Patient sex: F
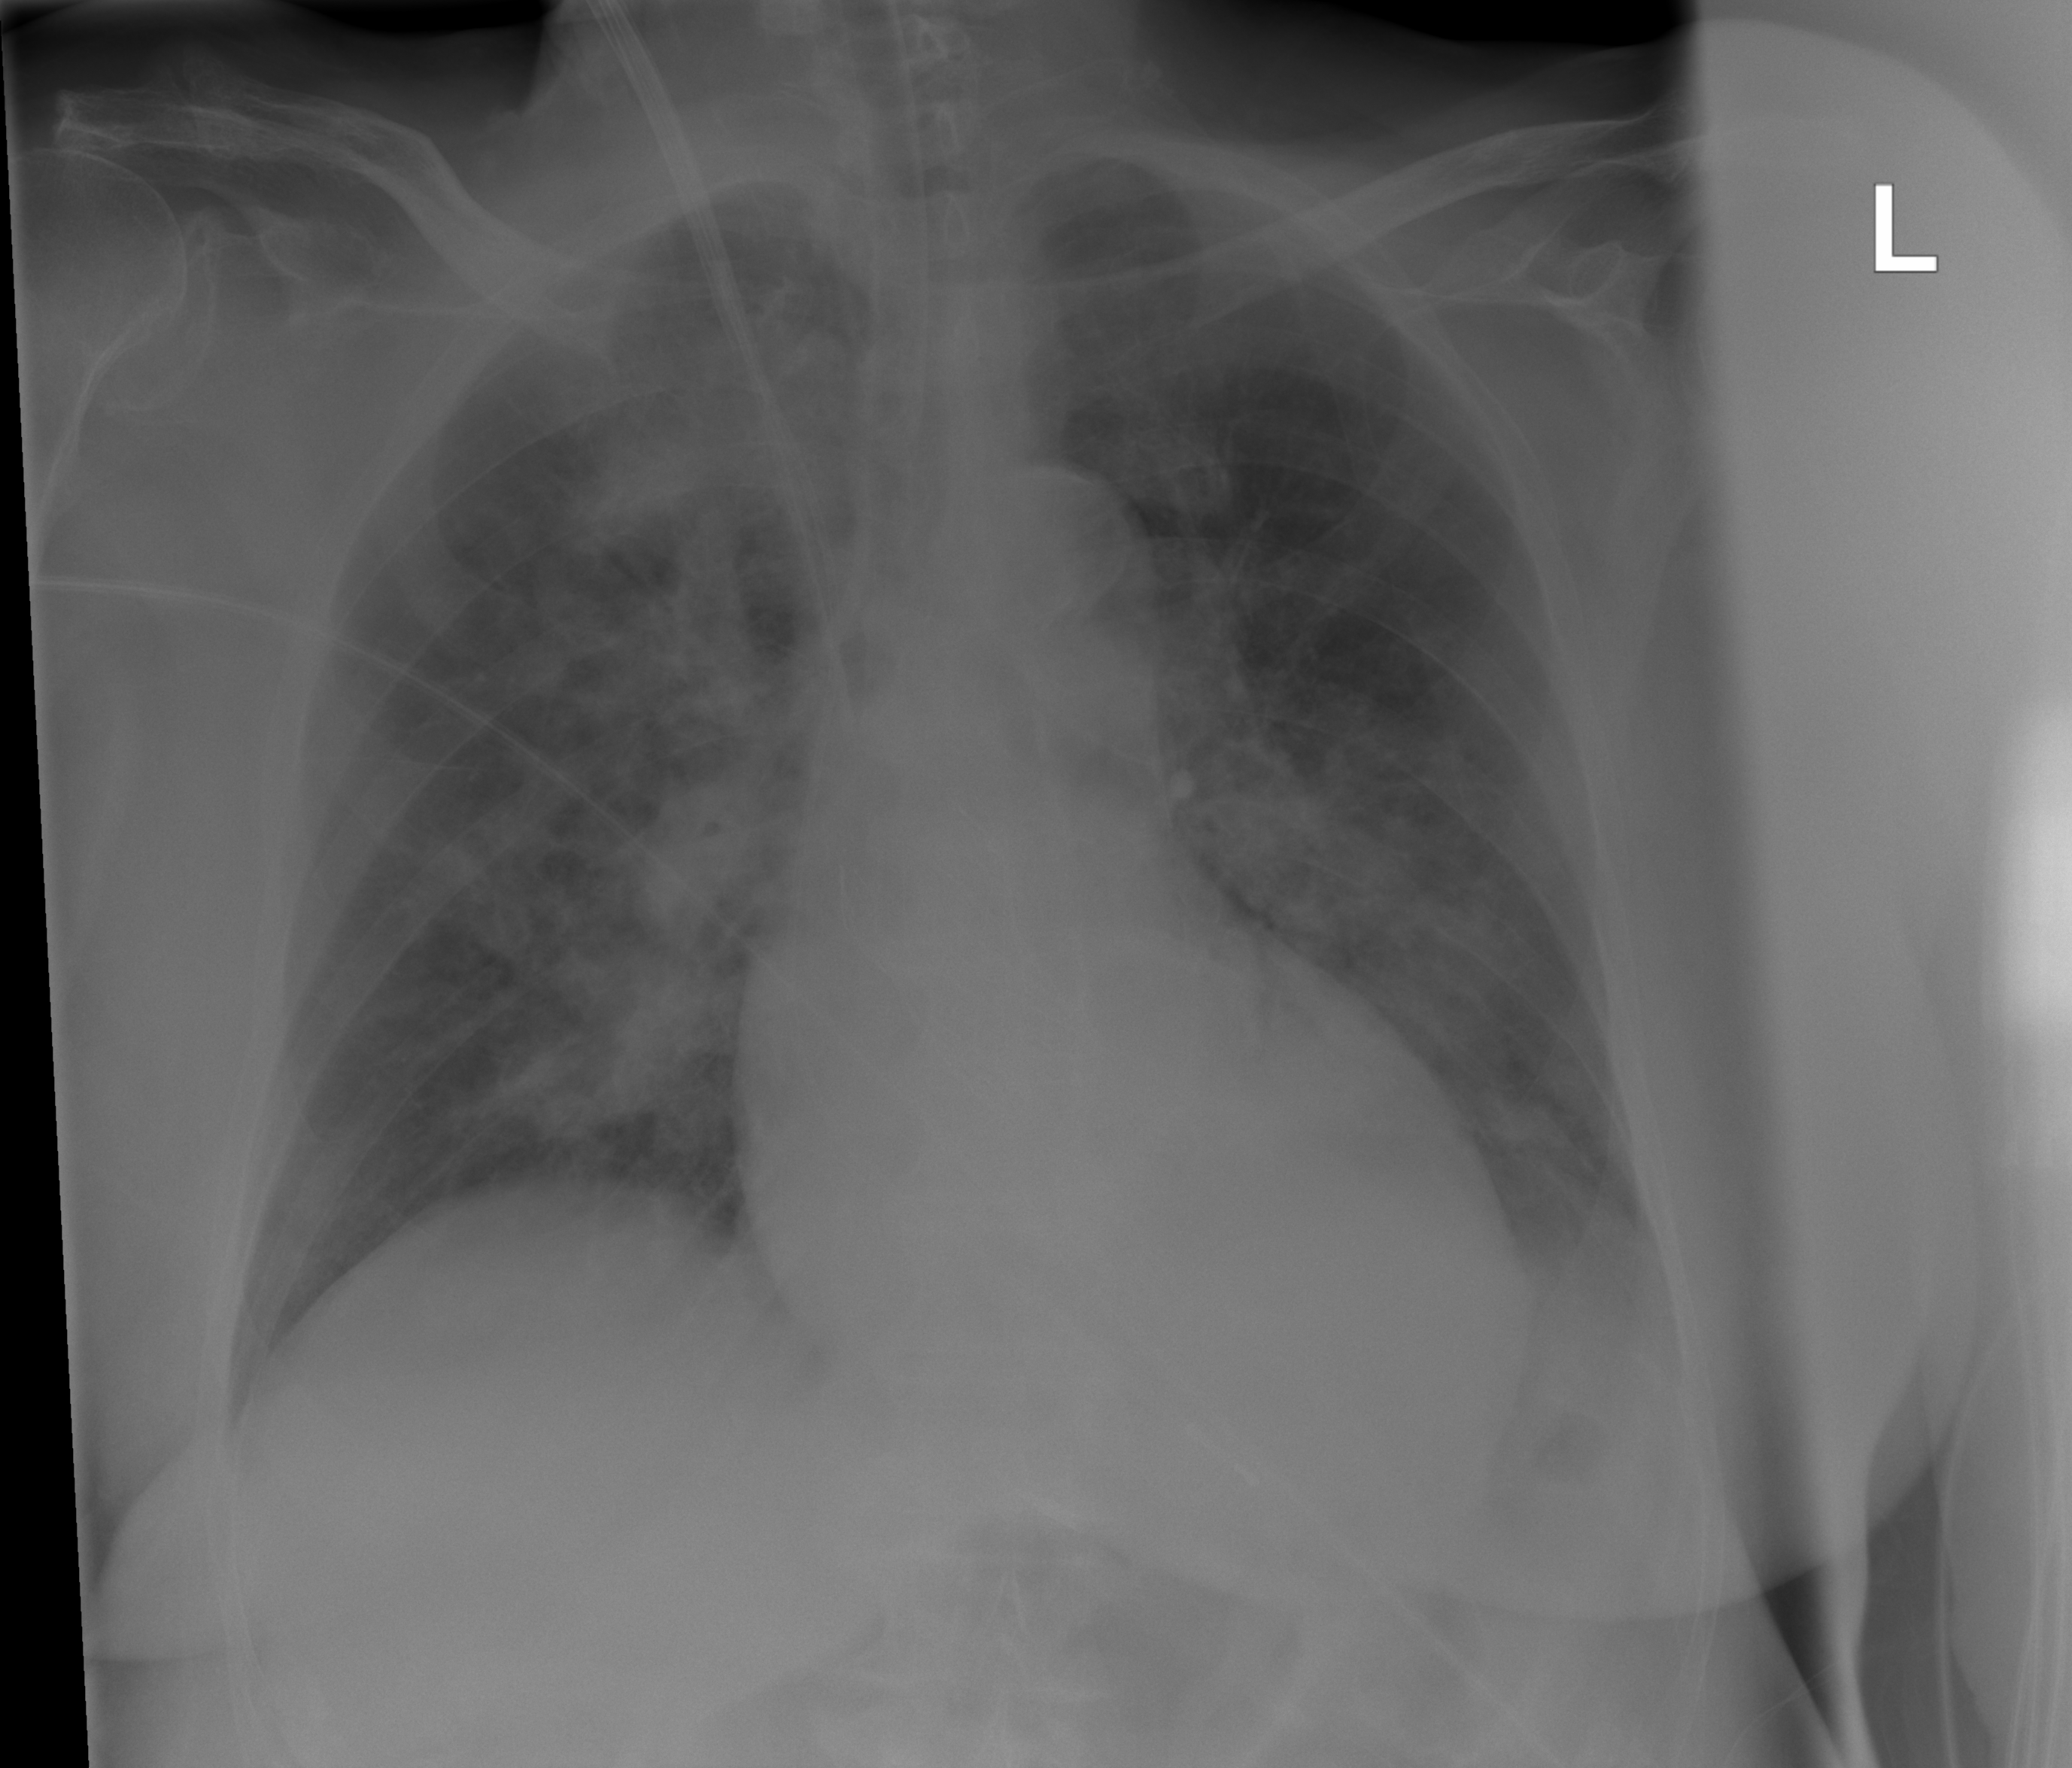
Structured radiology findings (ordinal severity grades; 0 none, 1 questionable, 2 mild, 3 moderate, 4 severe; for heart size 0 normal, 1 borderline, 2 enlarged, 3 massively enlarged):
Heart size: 0
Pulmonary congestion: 3
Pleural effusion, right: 0
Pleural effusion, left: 2
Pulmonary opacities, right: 3
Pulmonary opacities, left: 2
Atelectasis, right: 0
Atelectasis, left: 2